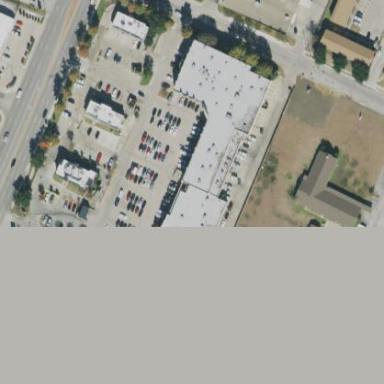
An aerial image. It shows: Retail building.